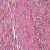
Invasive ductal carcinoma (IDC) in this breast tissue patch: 0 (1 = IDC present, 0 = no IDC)